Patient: sex M, age 55
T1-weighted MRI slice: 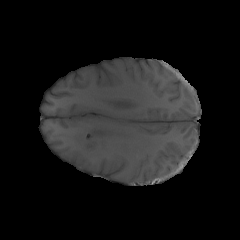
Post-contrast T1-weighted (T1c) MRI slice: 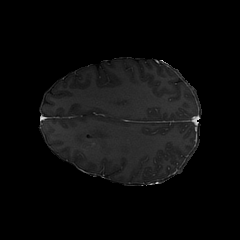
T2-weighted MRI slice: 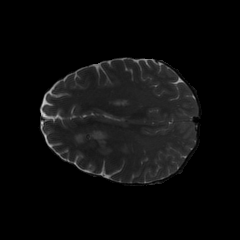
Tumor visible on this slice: yes
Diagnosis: Glioblastoma, IDH-wildtype
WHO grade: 4